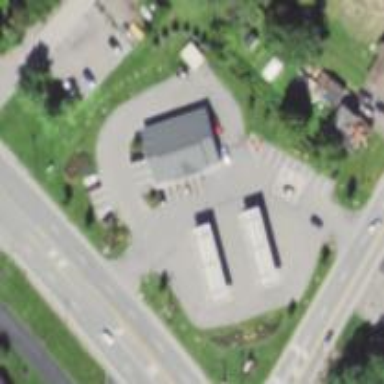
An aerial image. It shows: Convenience shop.